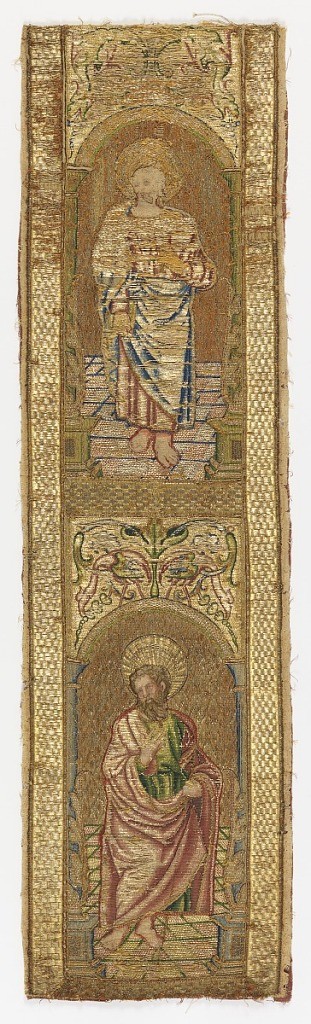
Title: Orphrey
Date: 17th century
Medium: silk and metallic yarns on linen Technique: embroidered on plain weave
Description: Orphrey from clerical vestments. Five rectangles, each containing a figure within architectural arches and capped by symmetrical floral motifs; three are from the back of orphrey and two from the front. Silk and metallic thread embroidered in or nué technique on linen.